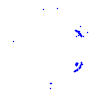
Particle: pion